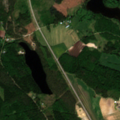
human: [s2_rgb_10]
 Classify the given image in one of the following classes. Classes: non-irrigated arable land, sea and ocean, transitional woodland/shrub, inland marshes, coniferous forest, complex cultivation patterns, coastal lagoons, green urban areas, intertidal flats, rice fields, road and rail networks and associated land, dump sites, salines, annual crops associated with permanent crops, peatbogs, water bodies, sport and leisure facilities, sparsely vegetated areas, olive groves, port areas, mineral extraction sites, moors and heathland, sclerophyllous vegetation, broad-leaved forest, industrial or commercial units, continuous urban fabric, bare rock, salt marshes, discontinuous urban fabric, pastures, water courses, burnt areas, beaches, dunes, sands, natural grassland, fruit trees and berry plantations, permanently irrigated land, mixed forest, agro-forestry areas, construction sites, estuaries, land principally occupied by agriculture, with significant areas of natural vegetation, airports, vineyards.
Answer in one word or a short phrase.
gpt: non-irrigated arable land, coniferous forest, mixed forest, water bodies